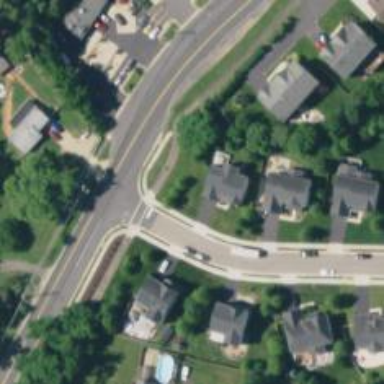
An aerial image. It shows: Marked road crossing.